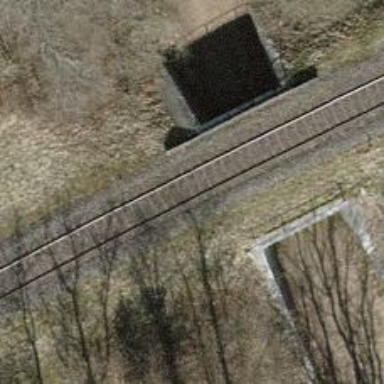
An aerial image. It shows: Railway bridge with electrified tracks and single contact line.